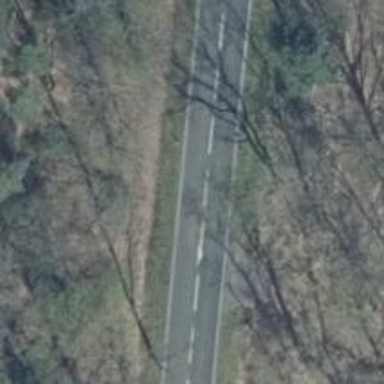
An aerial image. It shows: Secondary road with asphalt surface.